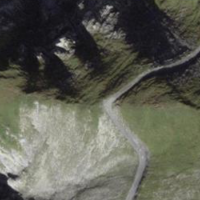
EUNIS habitat code: 48
Species observed at this site:
Anthyllis vulneraria